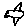
Label: bird